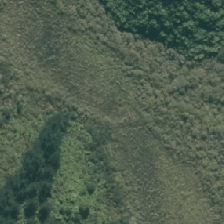
Land cover: herbaceous_freshwater_vege